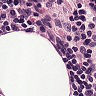
Metastatic tissue present: no